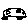
Label: car